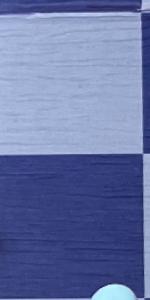
Label: Empty